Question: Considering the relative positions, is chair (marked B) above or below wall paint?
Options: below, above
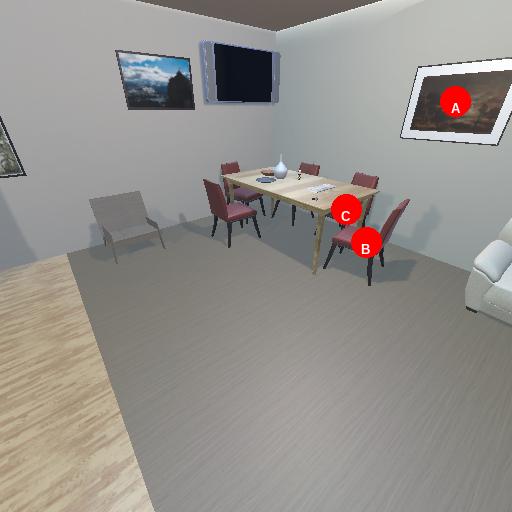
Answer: below